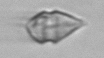
Label: Protoperidinium